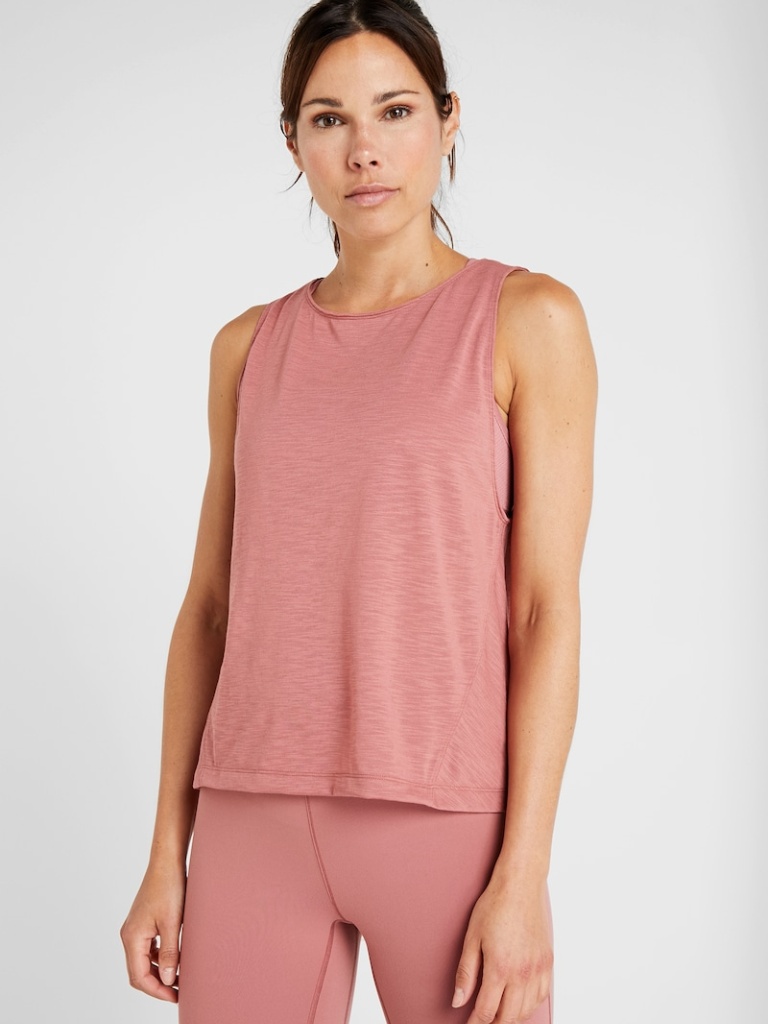
cotton relaxed sleeveless hip length Untucked crew tank